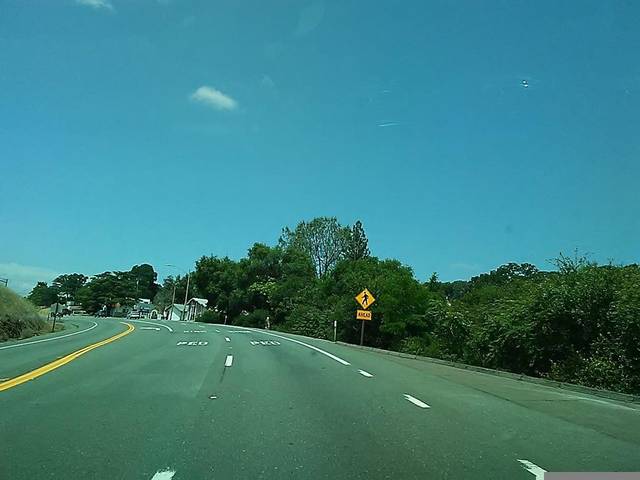
Region: United States
Coordinates: 38.366, -120.788